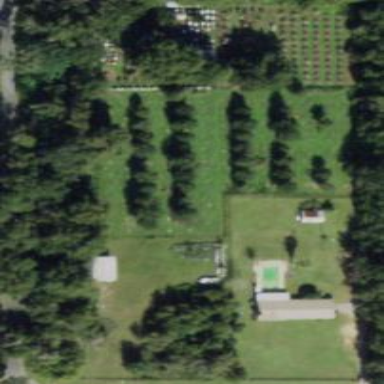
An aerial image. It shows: Plant nursery cultivating trees.